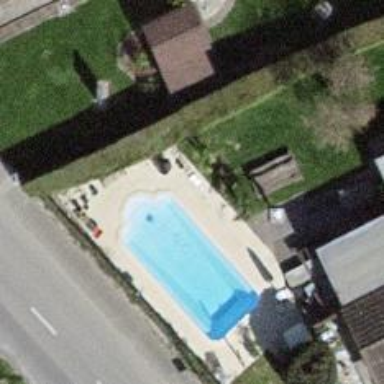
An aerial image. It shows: Swimming pool located in leisure land.